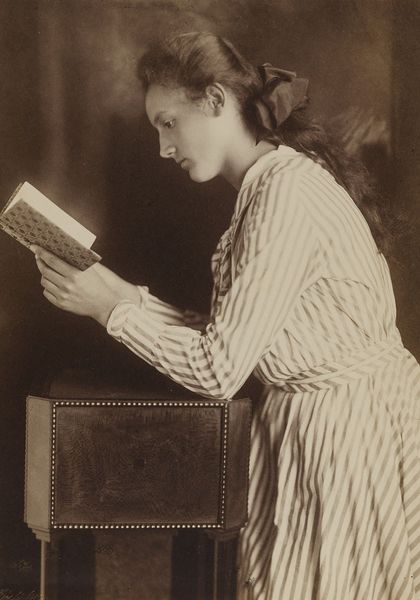
Titel: Gerda Terfloth, die Enkelin von Ernst Juhl
Künstler: Minya Diez-Dührkoop
Standort: Hamburg
Institution: Museum für Kunst und Gewerbe Hamburg
Schlagwörter: frau, profil, silber, lesen, foto, fotografie, photographie, buch, photo, karton, lichtbild, silbergelatine, brom, bildwerke, angewandte und bildende kunst, hessische systematik, mädchen, silbergelatinepapier, bromsilbergelatinepapier, entwicklungspapier, gelatinepapier, schwarzweißpositivverfahren, silbersalzverfahren, schwarzweißfotografie, porträtfotografie, porträtphotographie